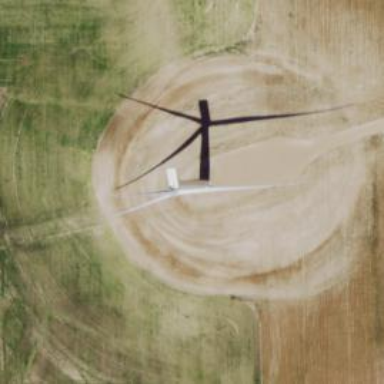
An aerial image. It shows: Wind generator powered by horizontal axis wind turbine.